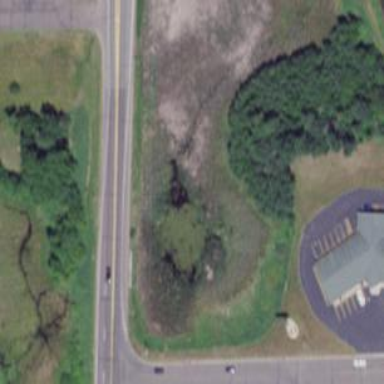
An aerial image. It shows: Pond with natural water.